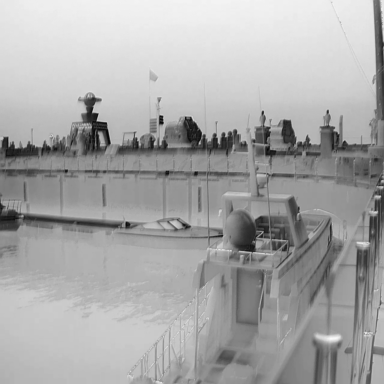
There are two canoes in the infrared image.